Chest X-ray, AP view. Patient: 37 years old, sex M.
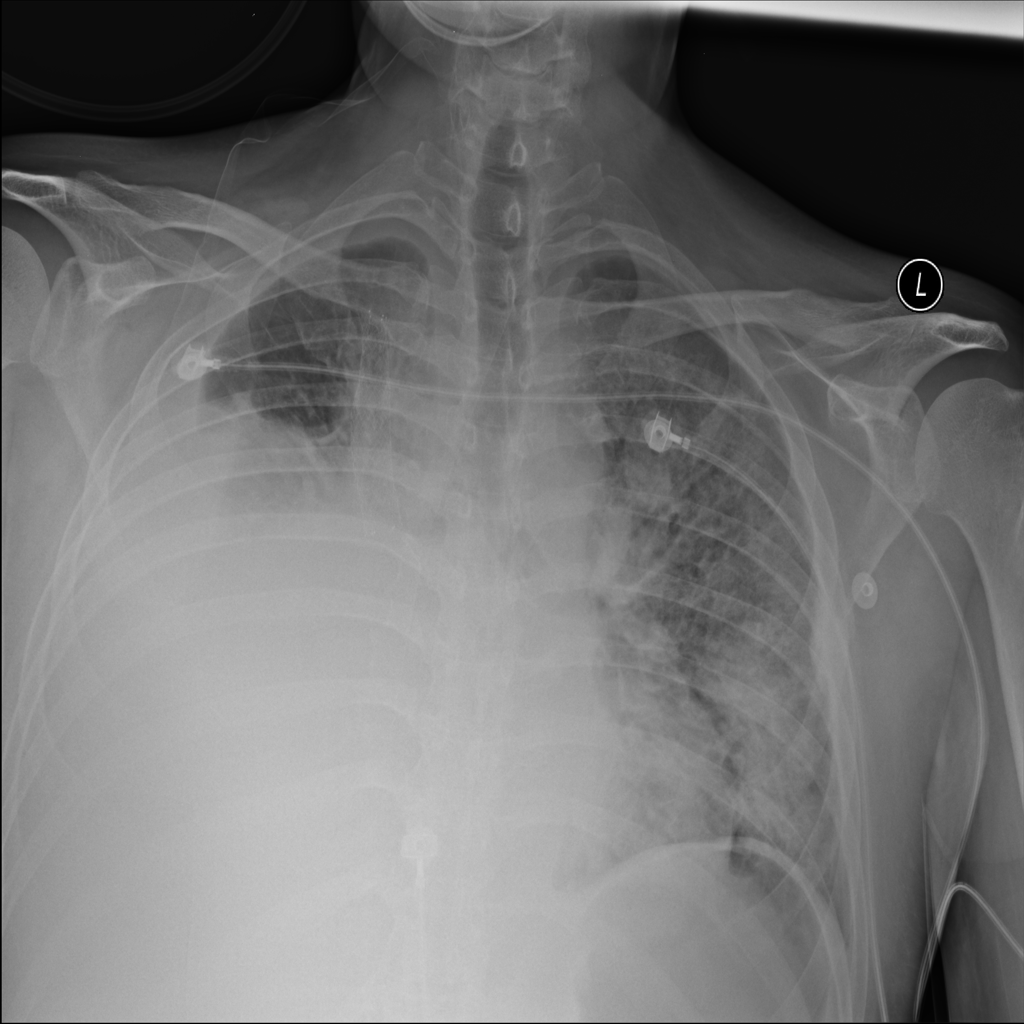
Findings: Effusion, Infiltration